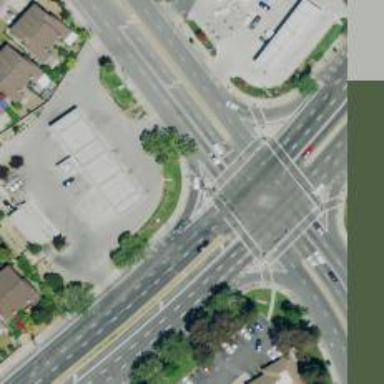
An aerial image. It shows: Solid stop line on the road marking.